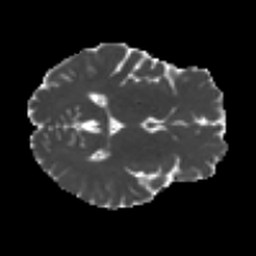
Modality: MD
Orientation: axial
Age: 28
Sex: female
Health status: ill
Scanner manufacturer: siemens
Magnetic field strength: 3 T
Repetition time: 6.5 s
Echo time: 0.062 s